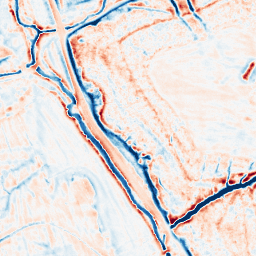
Category: edge_preserving
Decomposition family: bilateral
Decomposition parameters: d: 15
sigma_color: 50
sigma_space: 50
Upsampling method: sinc_hamming
Upsampling parameters: scale: 2
kernel_size: 4
Upsampling scale: 2